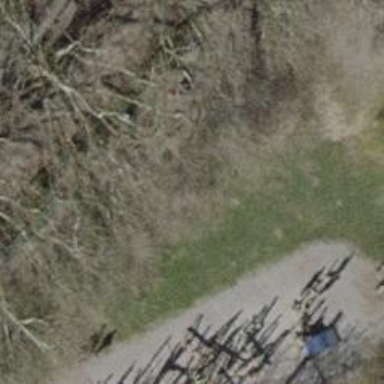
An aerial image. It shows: Brown picnic table located in leisure land area.